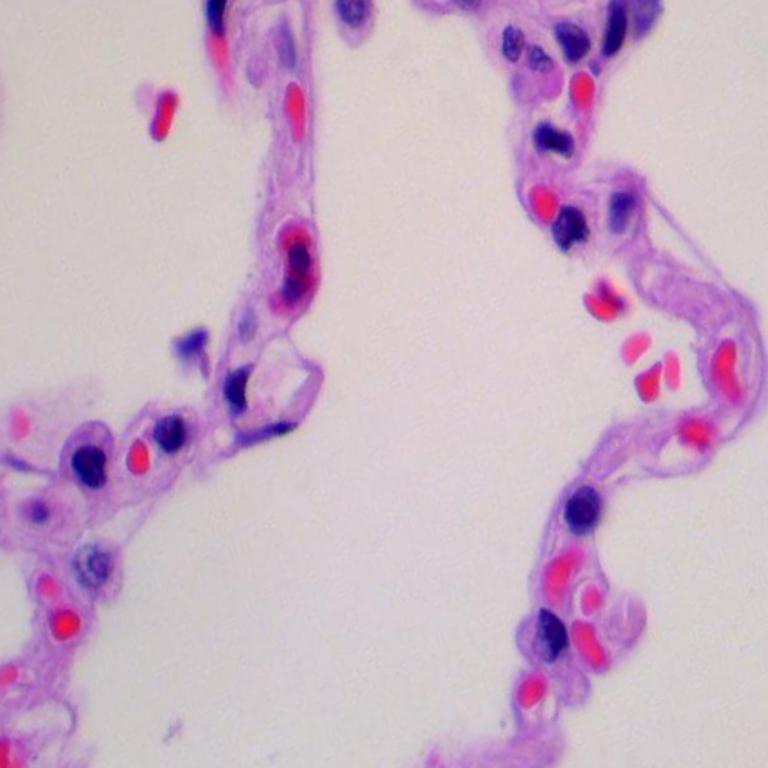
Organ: lung
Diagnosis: benign